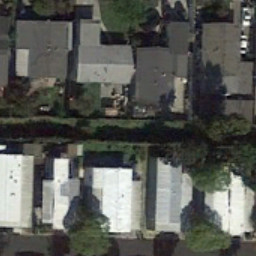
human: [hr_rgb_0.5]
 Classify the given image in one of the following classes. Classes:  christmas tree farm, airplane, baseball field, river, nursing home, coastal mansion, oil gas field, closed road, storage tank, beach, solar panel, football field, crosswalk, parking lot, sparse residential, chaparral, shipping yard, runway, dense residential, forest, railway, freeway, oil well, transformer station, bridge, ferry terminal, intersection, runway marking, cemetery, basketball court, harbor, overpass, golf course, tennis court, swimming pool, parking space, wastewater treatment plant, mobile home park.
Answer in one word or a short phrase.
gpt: mobile home park